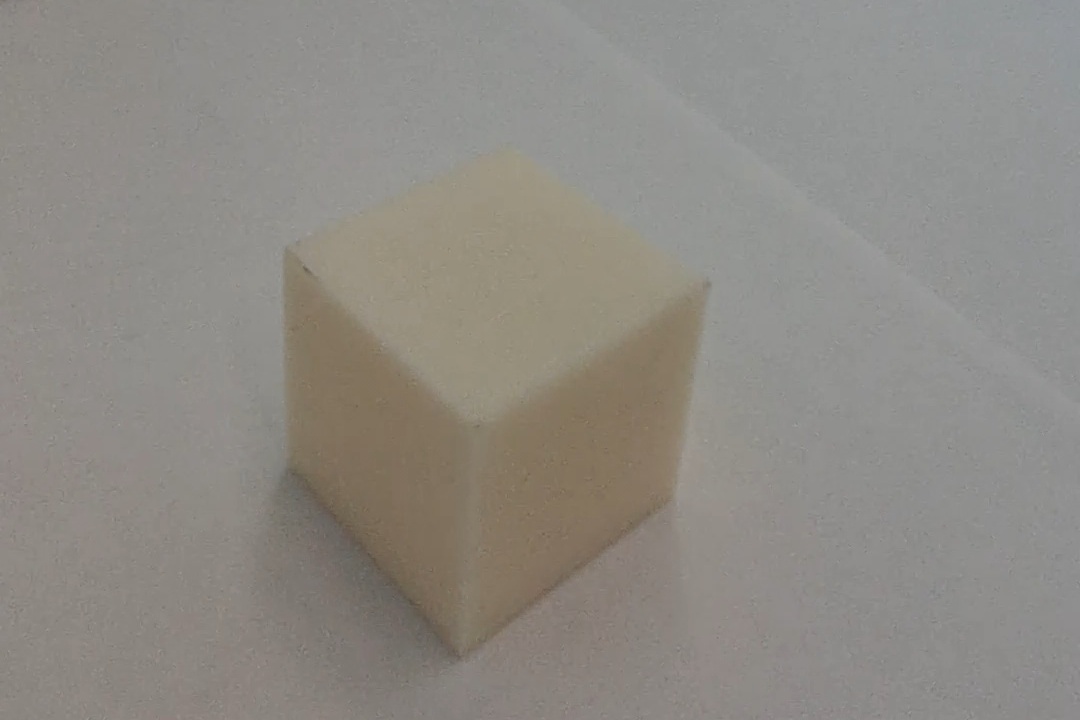
Label: Cuboid